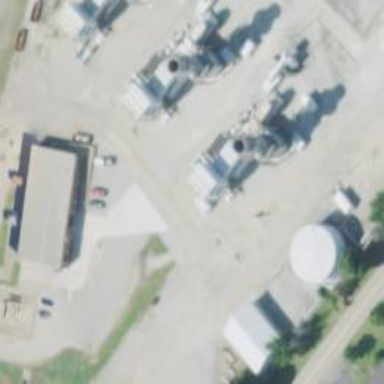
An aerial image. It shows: Gas turbine generator.